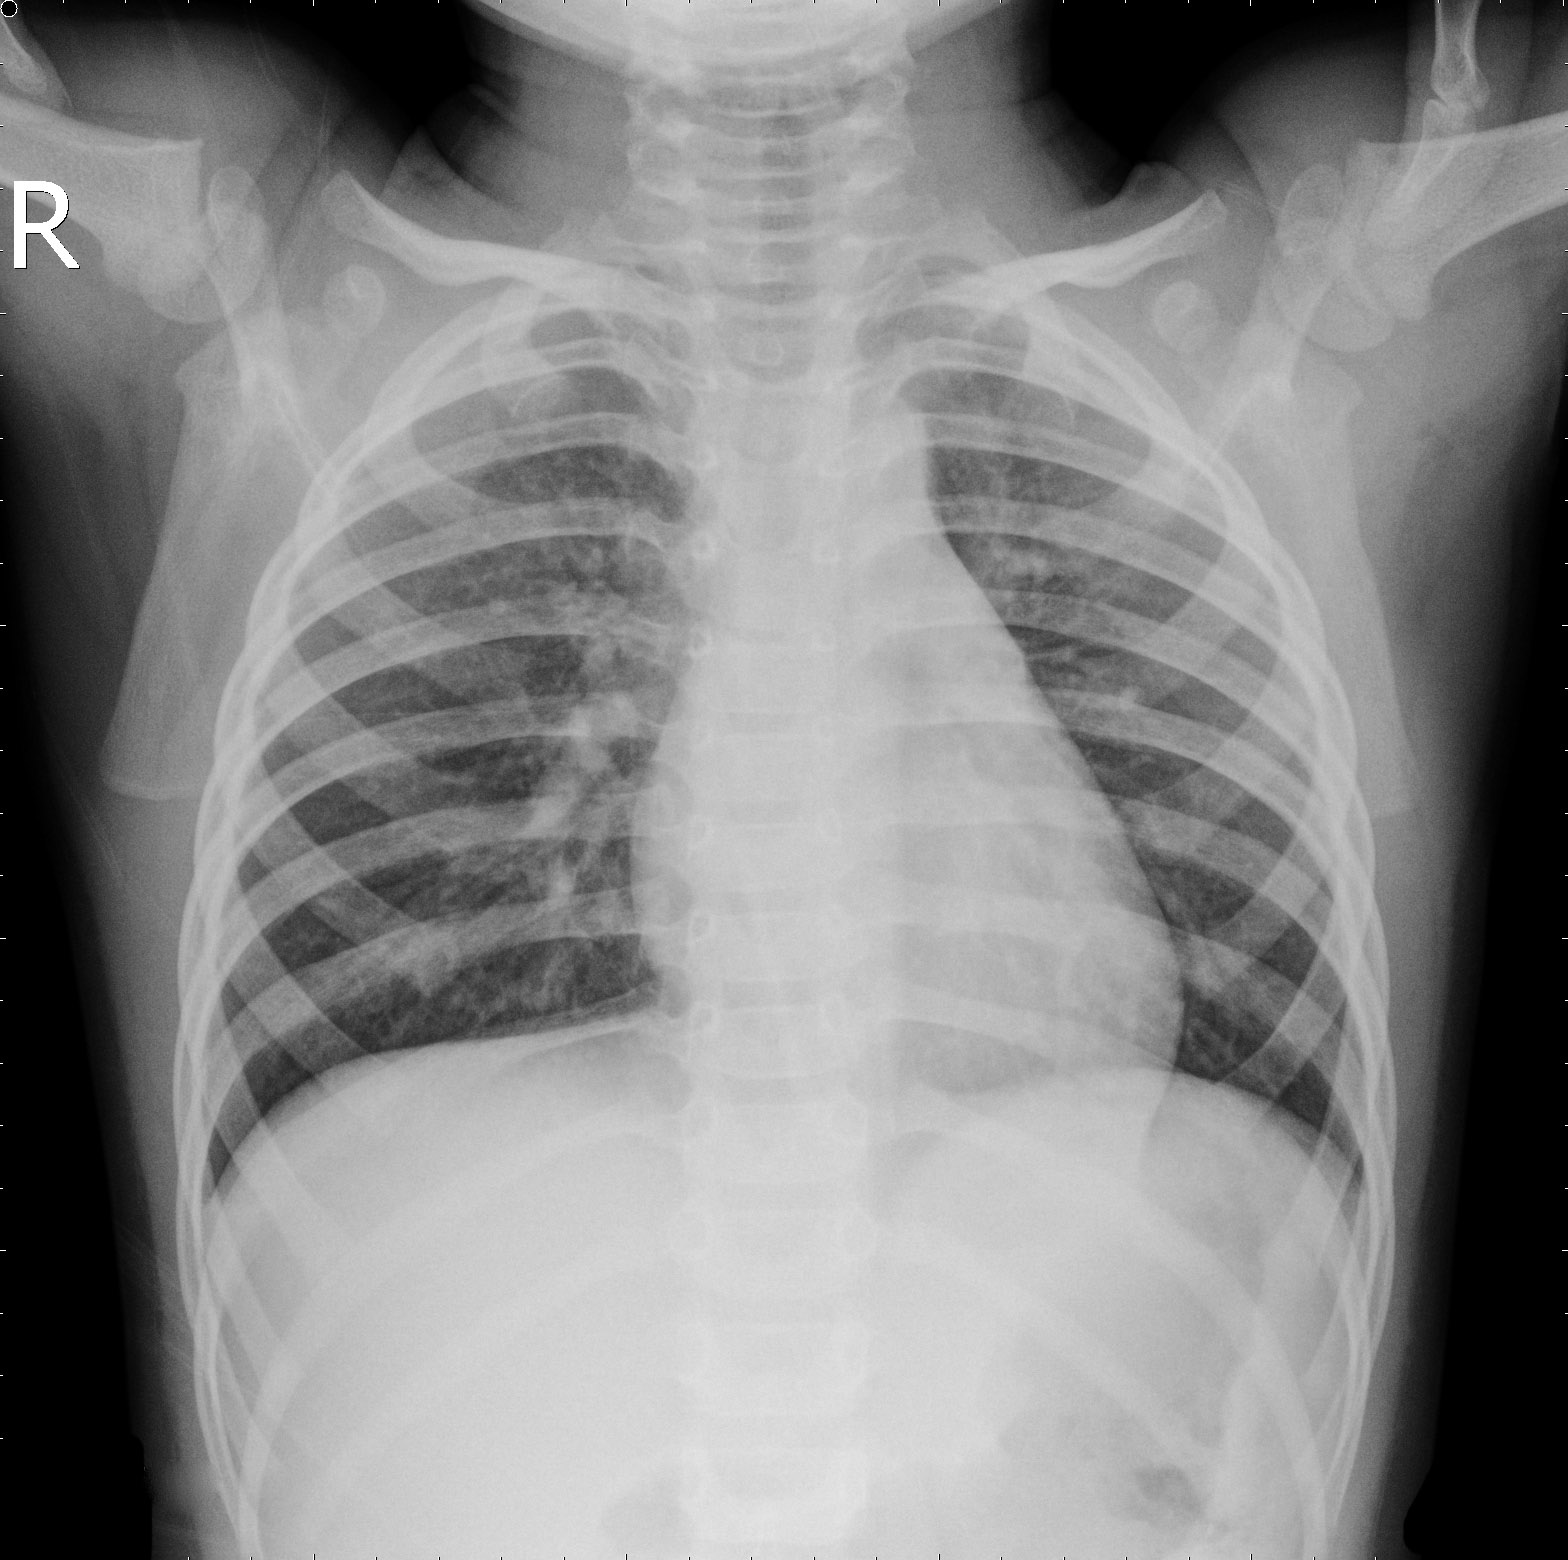
Diagnosis: NORMAL